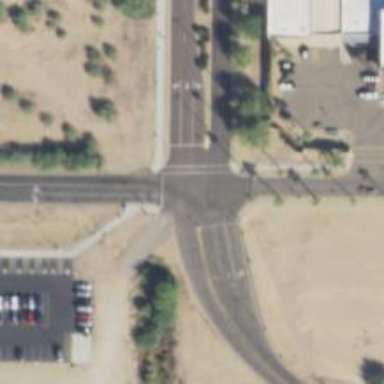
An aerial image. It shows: Solid stop line on the road marking.